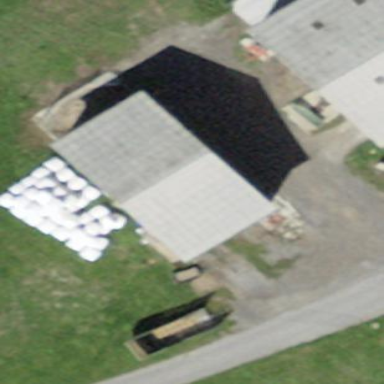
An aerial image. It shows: Farm auxiliary building.